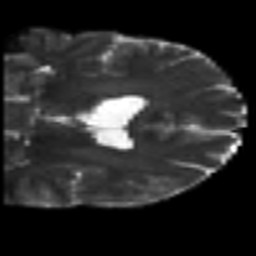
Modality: T2w
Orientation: coronal
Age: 43
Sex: male
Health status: healthy
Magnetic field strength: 3 T
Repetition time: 7 s
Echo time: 0.0926 s